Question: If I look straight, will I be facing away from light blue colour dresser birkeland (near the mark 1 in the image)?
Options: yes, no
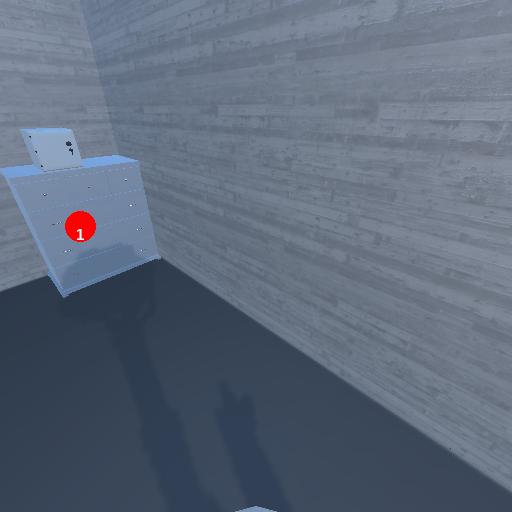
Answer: yes